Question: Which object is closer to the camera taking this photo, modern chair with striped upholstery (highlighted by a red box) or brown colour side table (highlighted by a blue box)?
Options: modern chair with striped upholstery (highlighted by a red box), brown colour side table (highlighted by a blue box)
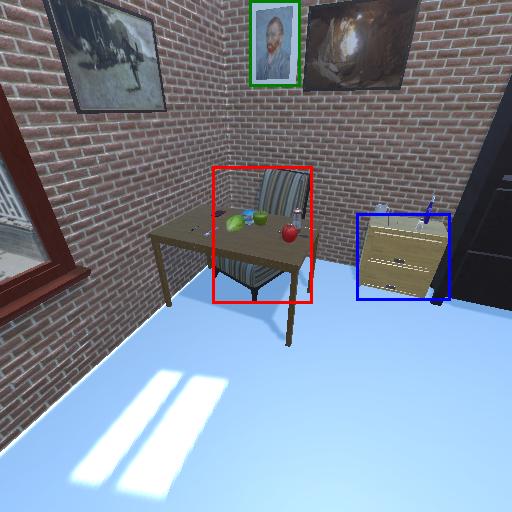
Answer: modern chair with striped upholstery (highlighted by a red box)